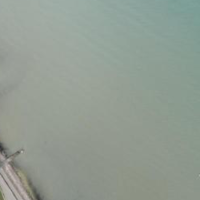
EUNIS habitat code: 14
Species observed at this site:
Tachybaptus ruficollis
Podiceps cristatus
Actitis hypoleucos
Motacilla cinerea
Fulica atra
Cyanistes caeruleus
Anas platyrhynchos
Anthus spinoletta
Larus canus
Bucephala clangula
Fringilla coelebs
Buteo buteo
Mareca penelope
Carduelis carduelis
Columba palumbus
Chroicocephalus ridibundus
Turdus merula
Phalacrocorax carbo
Larus michahellis
Cygnus olor
Mareca strepera
Parus major